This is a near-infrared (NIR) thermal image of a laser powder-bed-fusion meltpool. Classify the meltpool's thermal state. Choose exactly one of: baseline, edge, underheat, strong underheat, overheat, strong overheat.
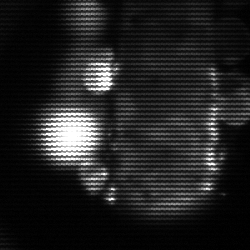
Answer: strong underheat